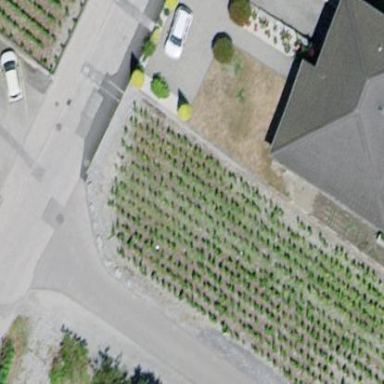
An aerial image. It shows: Vineyard.